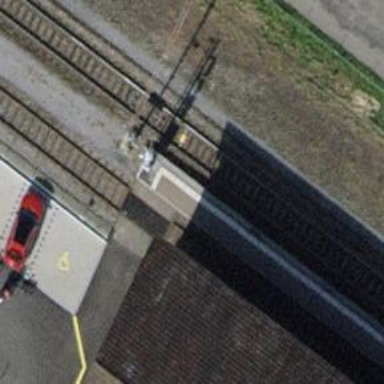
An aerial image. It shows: Crossing for the railway.